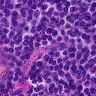
Metastatic tissue present: no